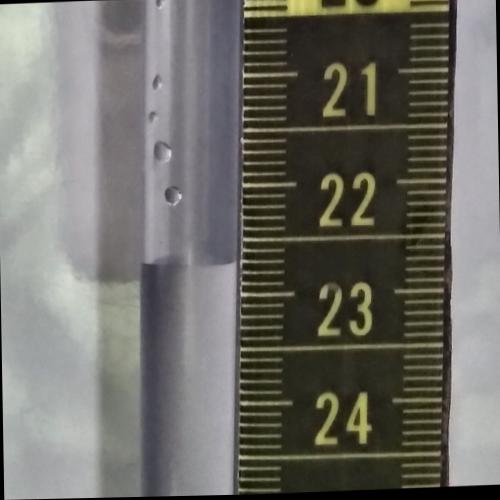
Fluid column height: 22.7 cm